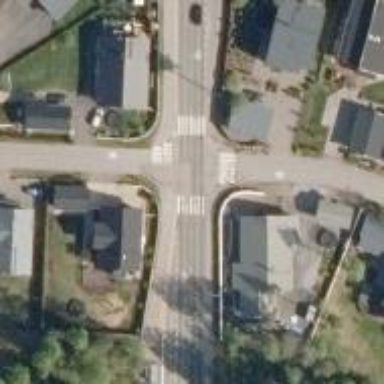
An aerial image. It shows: Road with "give way" sign.